Question: I'm designing an editor that will have context-specific actions on two related items, for example, insert image, clear, etc. It makes sense to show both items simultaneously on a larger display. I'd rather not require the user to switch back and forth between tabs.

Is it possible and/or recommended to have two different <URL> to support a configuration like this?
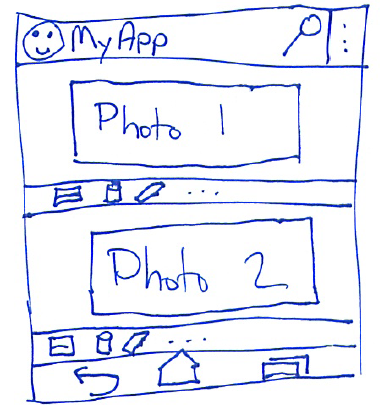
Answer: Only one at a time. The contextual action bar (a.k.a., action mode) replaces the regular action bar. Since you only have one action bar, you can only have one contextual action bar at a time. Since the user is (hopefully) only working on one "context" at a time, this (hopefully) will not be a big limitation, so long as it is visually obvious what she is performing the contextual actions upon.